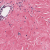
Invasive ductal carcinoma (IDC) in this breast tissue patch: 0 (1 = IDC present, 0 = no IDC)